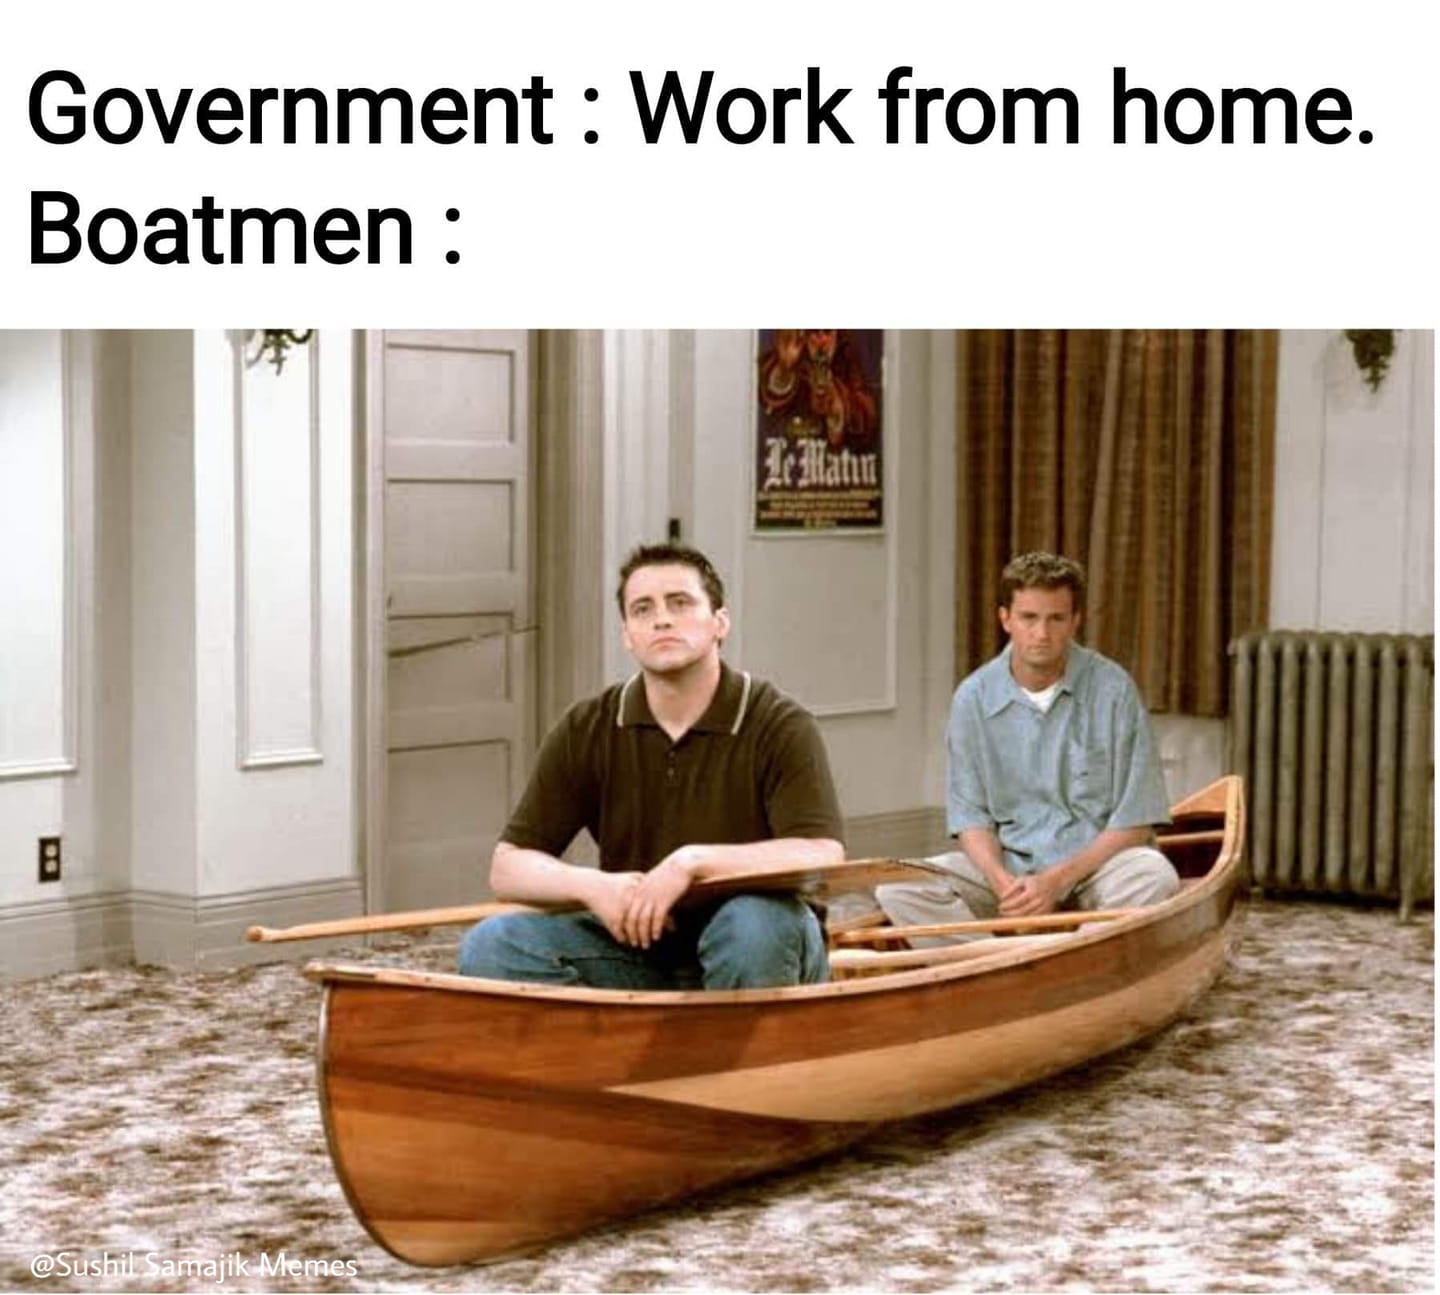
Caption: Government : Work from home.   Boatmen :
Label: non-hate